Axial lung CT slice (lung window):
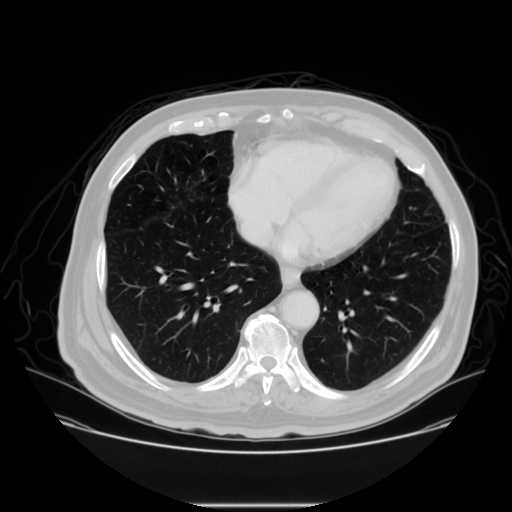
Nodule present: no